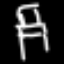
Label: chair